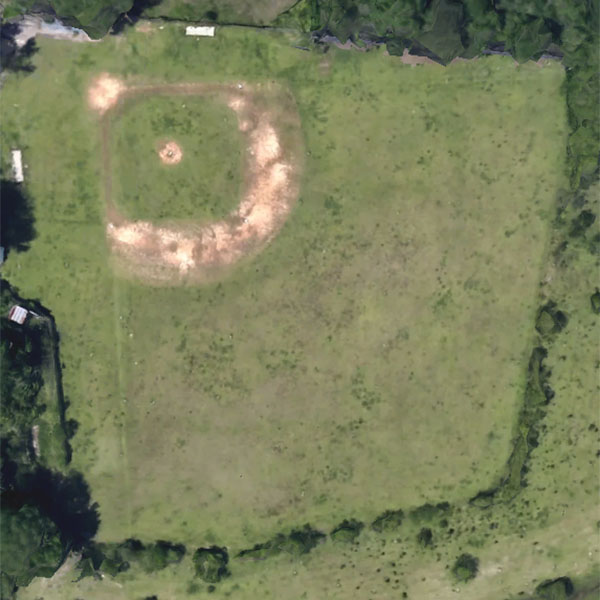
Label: BaseballField